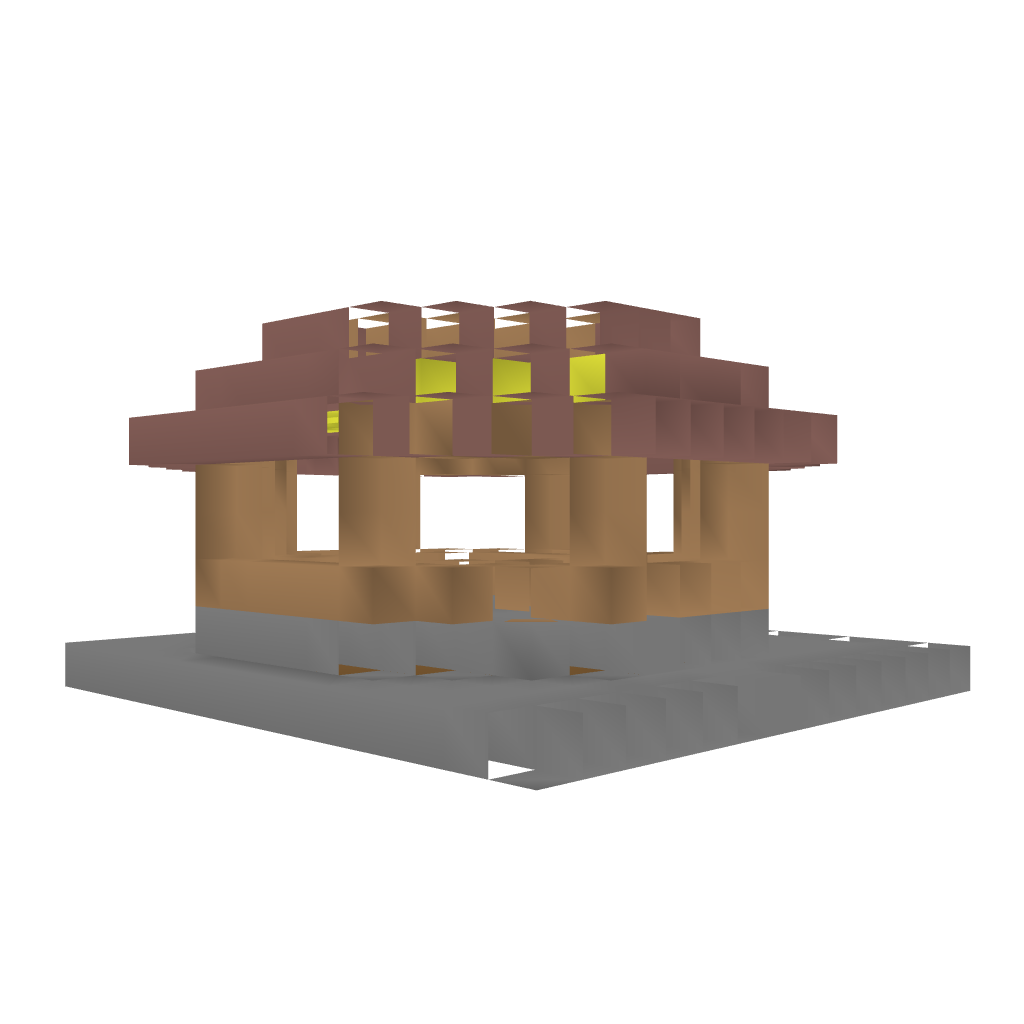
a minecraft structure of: Carnival Game #4 (Ring Toss) bad low quality